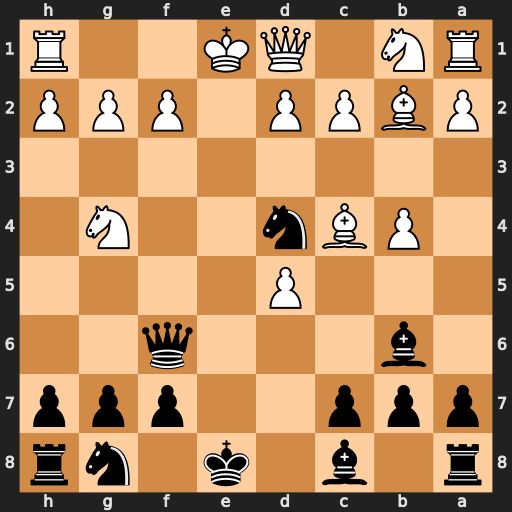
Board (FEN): r1b1k1nr/ppp2ppp/1b3q2/3P4/1PBn2N1/8/PBPP1PPP/RN1QK2R
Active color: b
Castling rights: KQkq
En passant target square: -
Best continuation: Bxg4 Qxg4 Nxc2+ Kd1 Qxb2